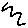
Label: zigzag